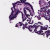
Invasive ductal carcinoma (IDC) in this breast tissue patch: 0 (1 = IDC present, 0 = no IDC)